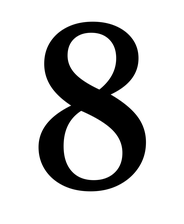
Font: LibreCaslonText_Medium